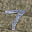
Label: 7